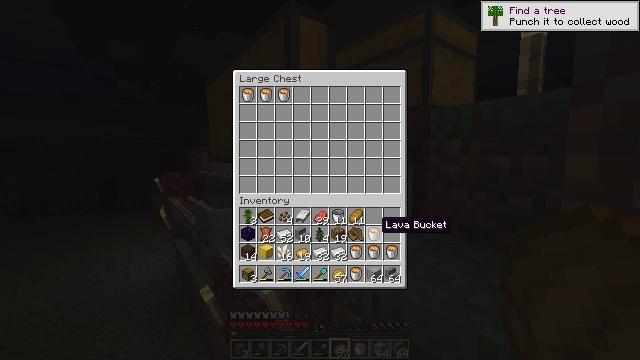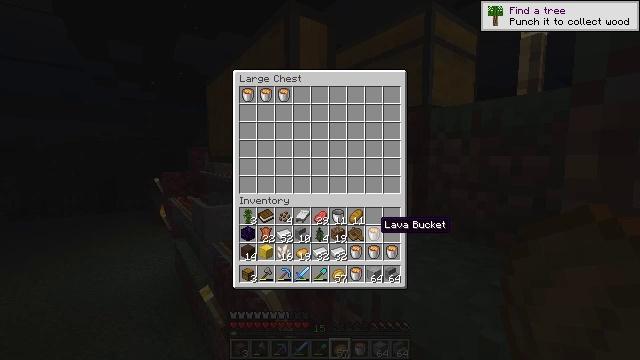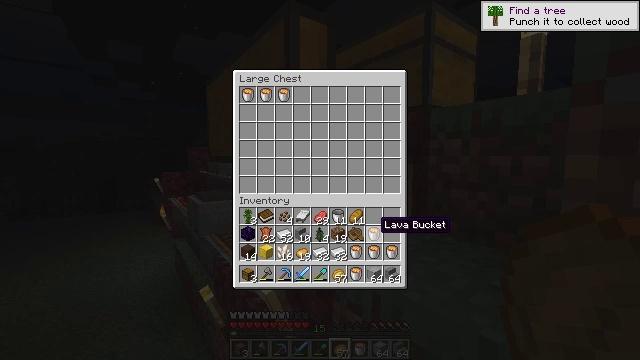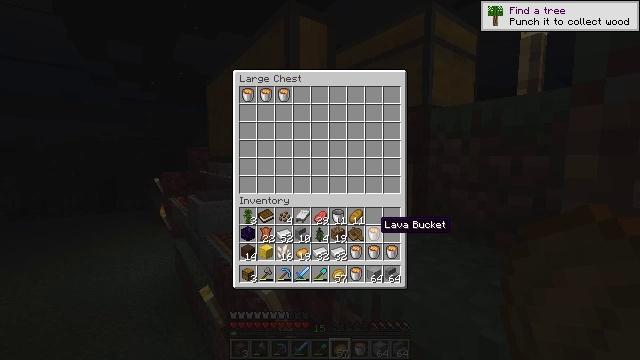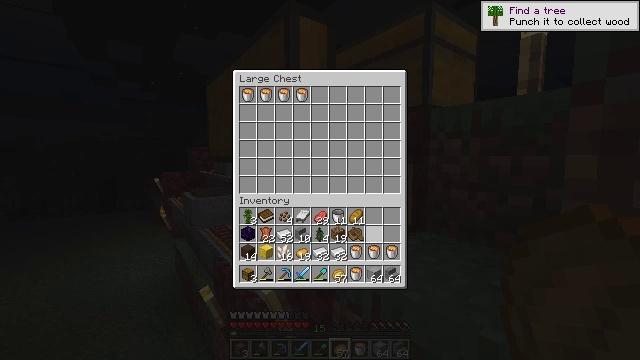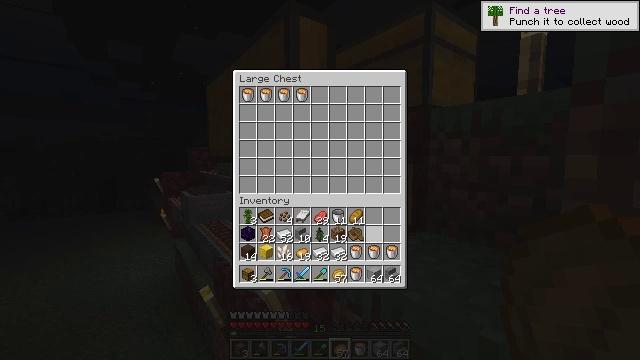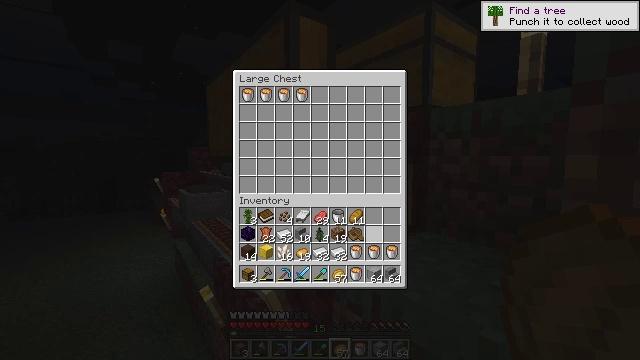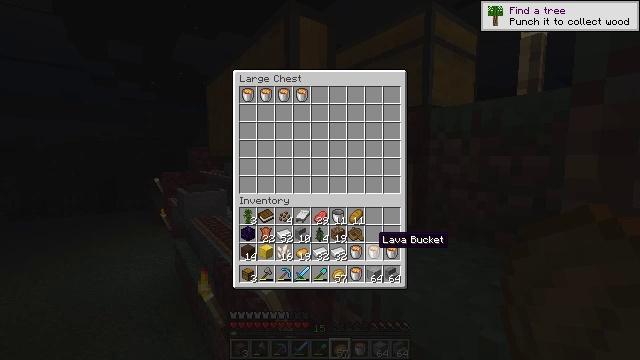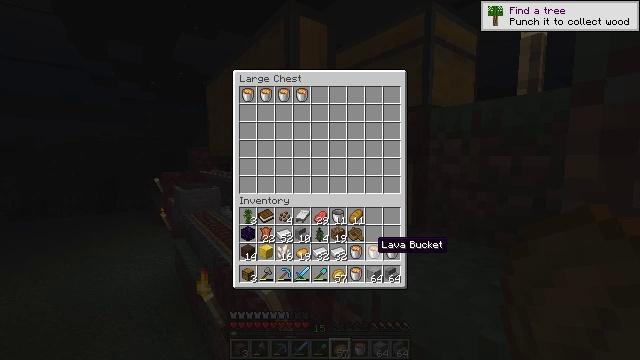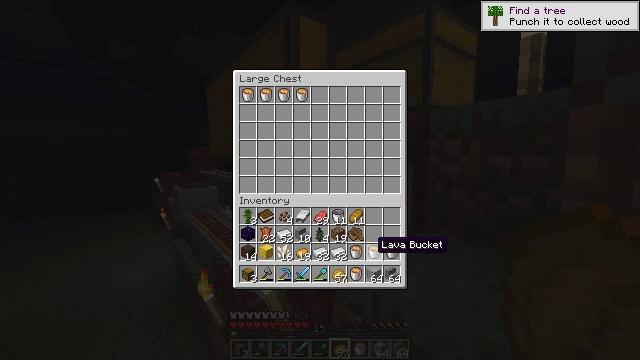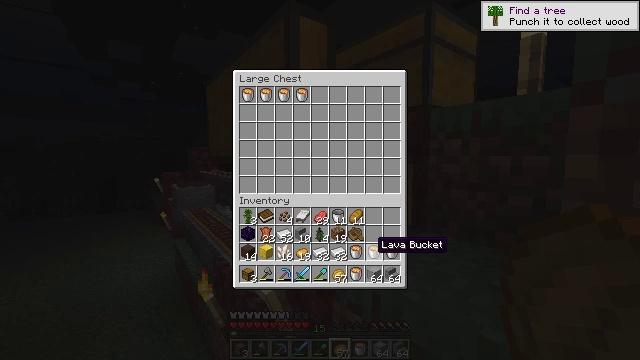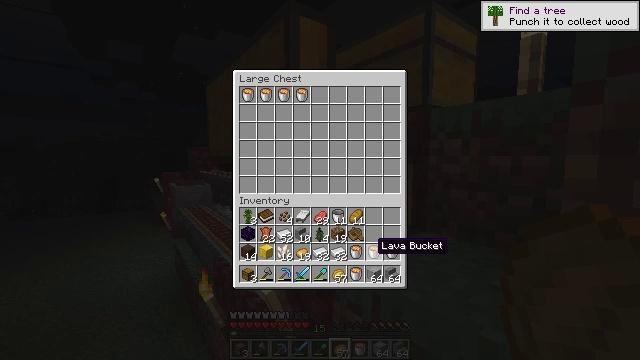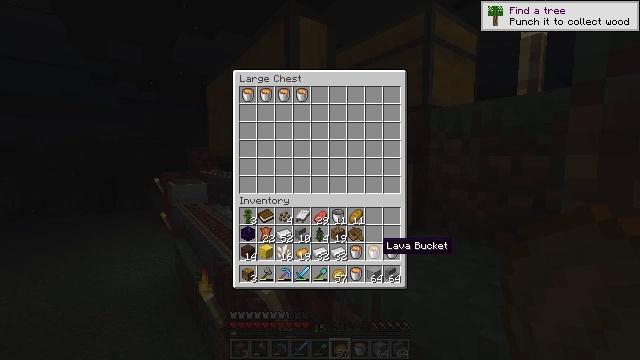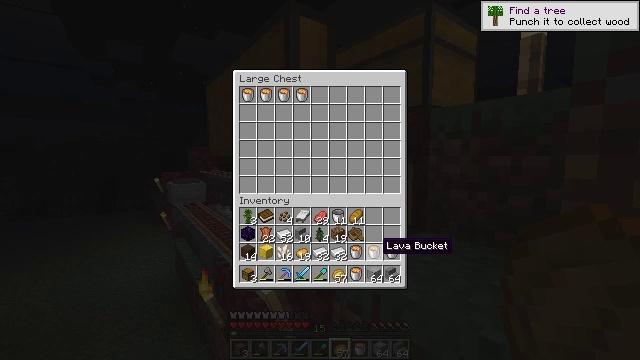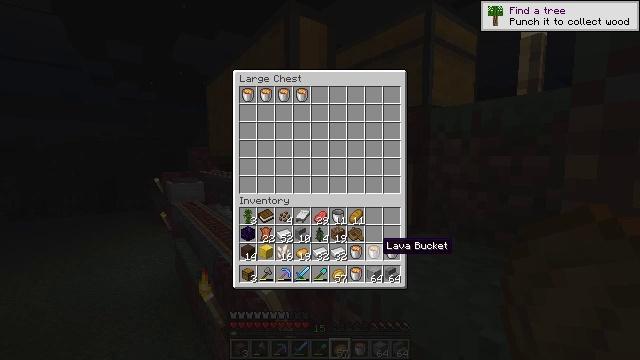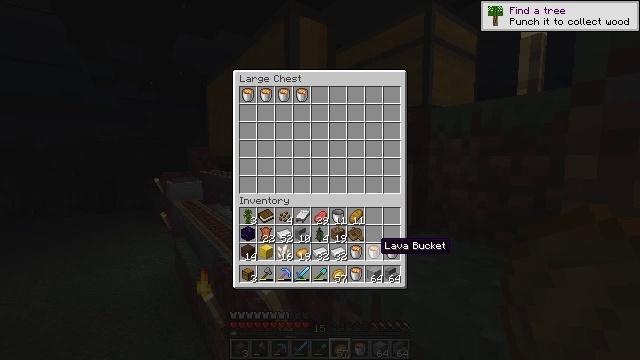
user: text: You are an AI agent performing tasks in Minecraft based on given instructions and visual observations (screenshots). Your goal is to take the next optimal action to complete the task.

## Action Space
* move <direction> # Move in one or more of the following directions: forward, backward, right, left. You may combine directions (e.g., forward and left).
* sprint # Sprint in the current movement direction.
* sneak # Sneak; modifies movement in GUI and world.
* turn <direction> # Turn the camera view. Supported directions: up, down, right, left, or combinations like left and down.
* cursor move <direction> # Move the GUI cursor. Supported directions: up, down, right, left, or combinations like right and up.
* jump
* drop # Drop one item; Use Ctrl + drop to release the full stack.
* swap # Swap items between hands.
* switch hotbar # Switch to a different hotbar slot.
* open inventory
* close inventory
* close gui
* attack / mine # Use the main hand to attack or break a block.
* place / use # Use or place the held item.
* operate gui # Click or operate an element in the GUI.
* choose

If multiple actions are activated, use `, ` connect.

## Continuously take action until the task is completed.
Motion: motion action
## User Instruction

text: Drop a baked potato.
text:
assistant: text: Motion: sneak
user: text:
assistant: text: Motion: sneak
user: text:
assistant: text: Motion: sneak
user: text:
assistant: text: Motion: sneak, attack / mine
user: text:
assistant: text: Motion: sneak, attack / mine
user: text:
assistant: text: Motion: sneak
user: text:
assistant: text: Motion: sneak
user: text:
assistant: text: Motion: sneak
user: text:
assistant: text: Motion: sneak
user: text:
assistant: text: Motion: sneak
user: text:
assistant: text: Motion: sneak
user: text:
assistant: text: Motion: sneak
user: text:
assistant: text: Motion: sneak
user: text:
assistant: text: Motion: sneak
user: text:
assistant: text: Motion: sneak
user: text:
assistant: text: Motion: sneak
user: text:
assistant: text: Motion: sneak, attack / mine
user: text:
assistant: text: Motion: sneak, attack / mine
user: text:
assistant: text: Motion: sneak, turn right
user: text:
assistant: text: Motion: sneak
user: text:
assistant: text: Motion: sneak
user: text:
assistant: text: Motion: sneak
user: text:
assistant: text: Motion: sneak, attack / mine
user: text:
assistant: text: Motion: sneak, attack / mine
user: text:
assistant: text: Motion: sneak, turn left, attack / mine
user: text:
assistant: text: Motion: sneak, turn left
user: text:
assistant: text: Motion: sneak
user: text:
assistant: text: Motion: sneak
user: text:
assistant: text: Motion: sneak
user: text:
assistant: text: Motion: sneak